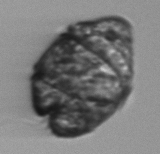
Label: Margalefidinium